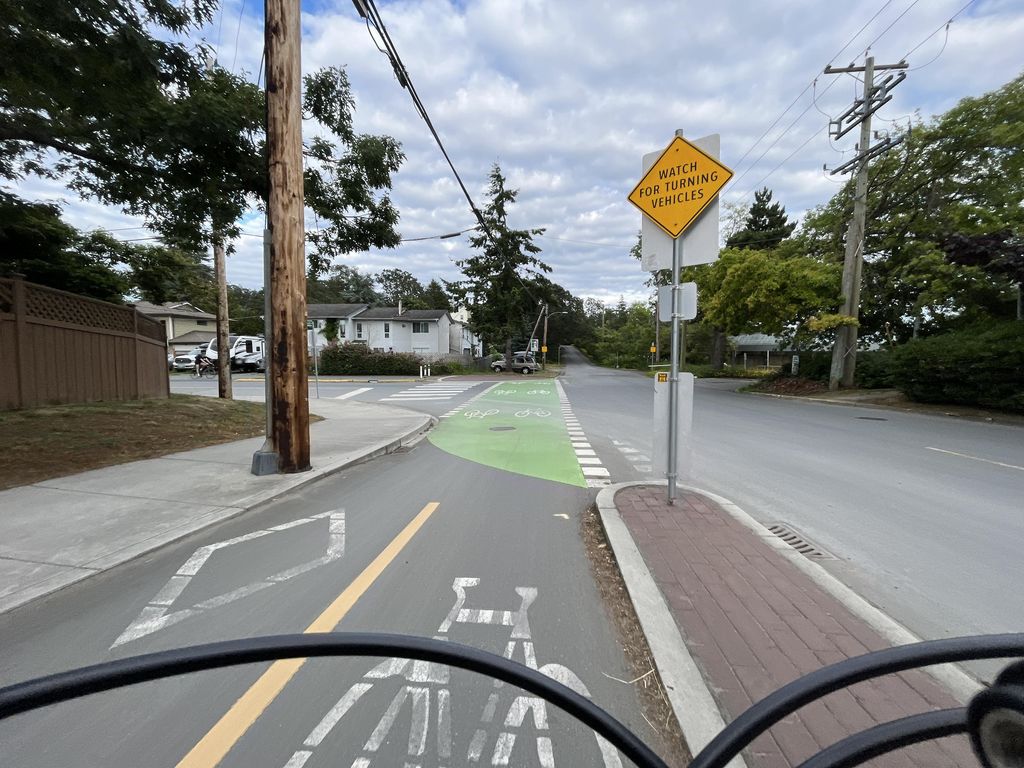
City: victoria